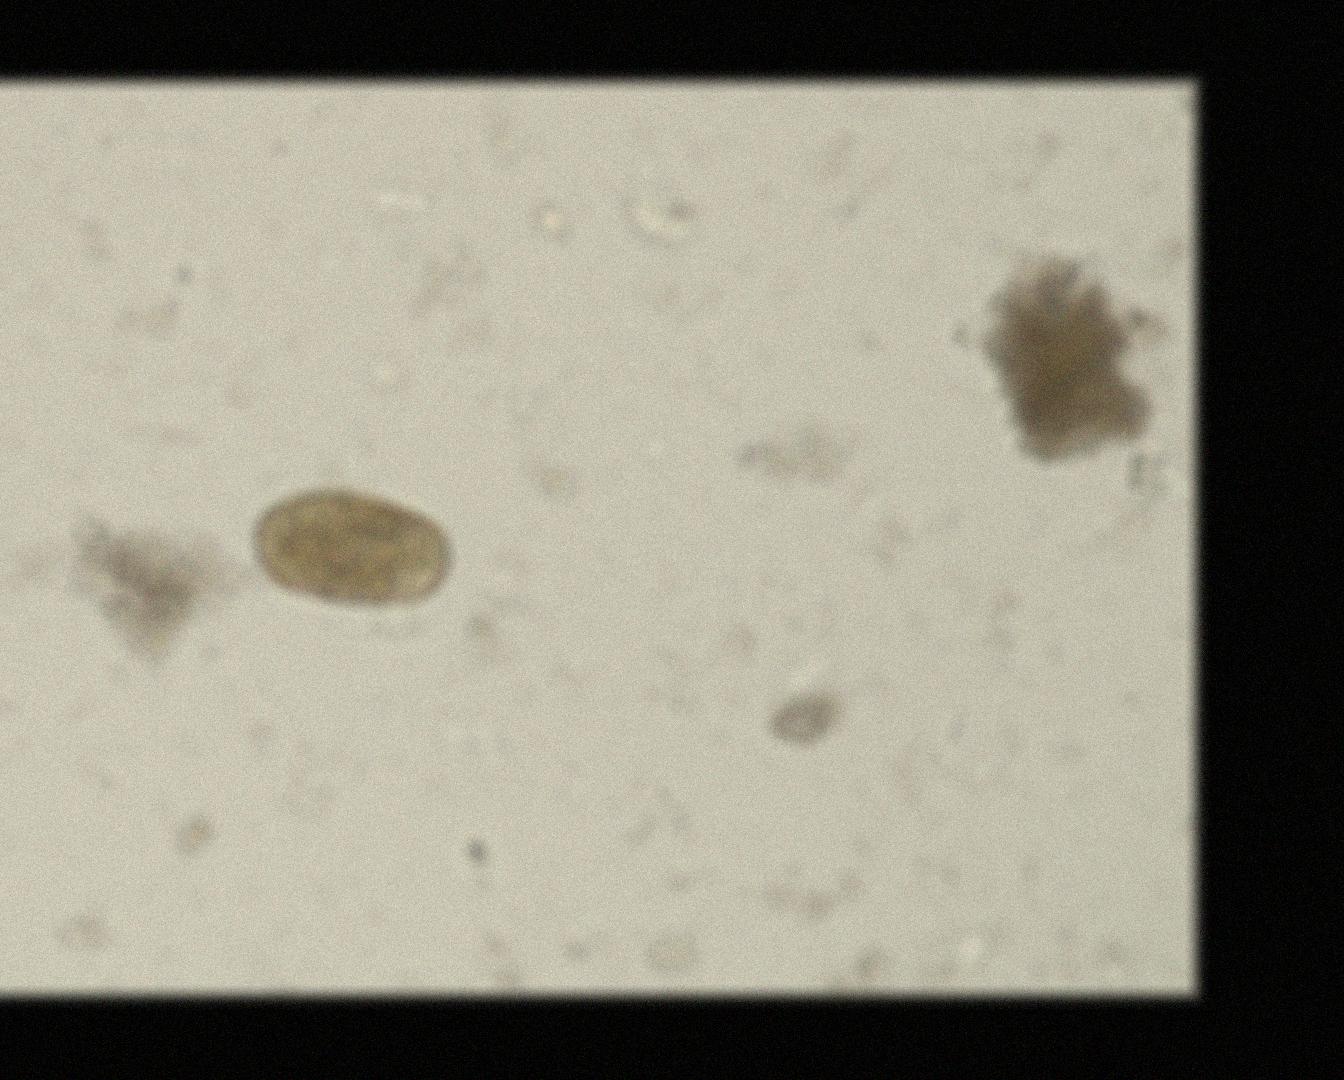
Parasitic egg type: Paragonimus spp